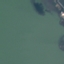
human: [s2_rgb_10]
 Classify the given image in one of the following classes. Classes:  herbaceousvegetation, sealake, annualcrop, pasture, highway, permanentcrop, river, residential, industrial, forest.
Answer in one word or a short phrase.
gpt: SeaLake